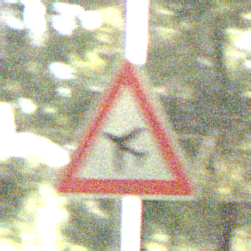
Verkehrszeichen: FlugbetriebRechts
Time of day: MorningAfternoon
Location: Outdoor (Nature)
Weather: Clear
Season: NotSpecified
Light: Natural